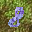
Label: 8